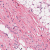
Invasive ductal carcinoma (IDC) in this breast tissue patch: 1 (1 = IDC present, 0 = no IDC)